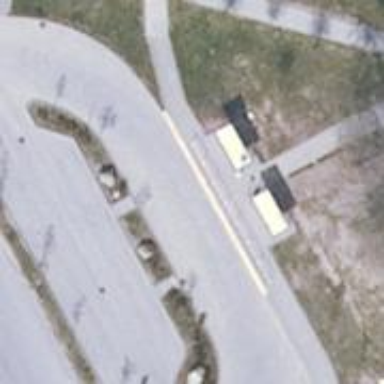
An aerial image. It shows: Service road designated for buses.